RGB frame:
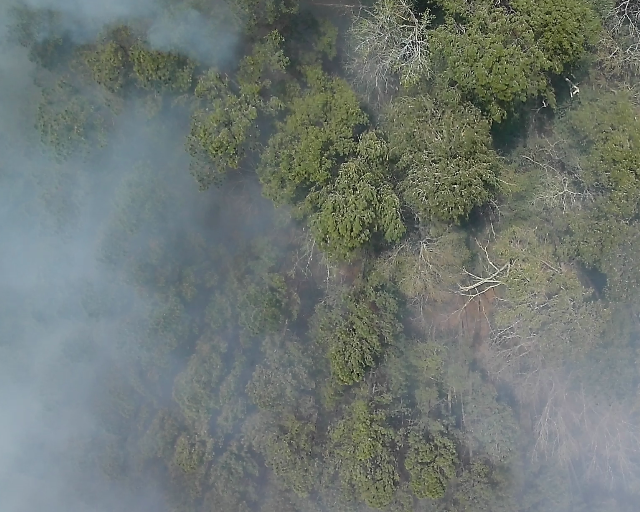
Thermal frame:
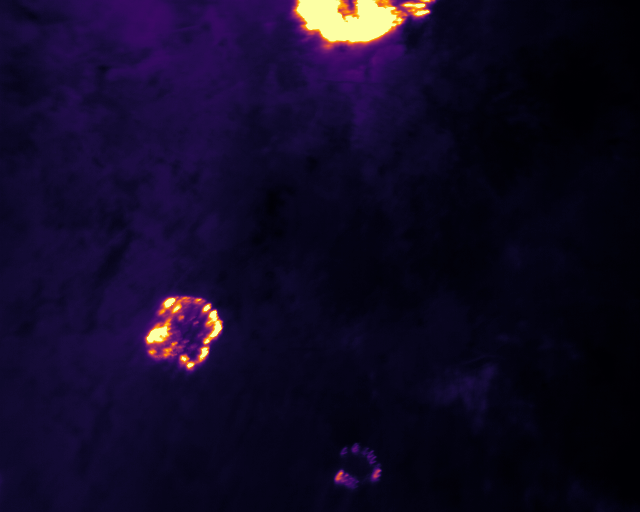
Captured: 2026-02-26 02:28:38
Pixels at or above 80 °C: 5455 (fraction of frame: 0.01665)